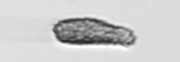
Label: Pseudochattonella_farcimen